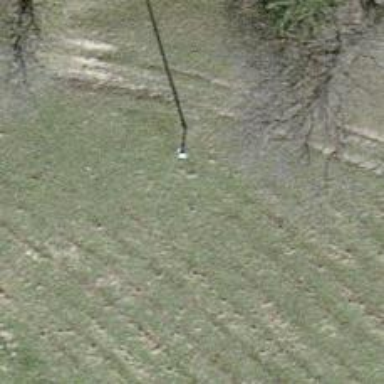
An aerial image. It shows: Minor power line.